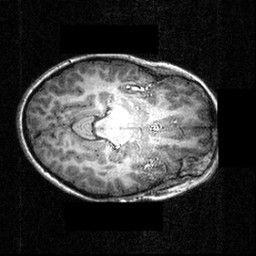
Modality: T1w
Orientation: axial
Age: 12
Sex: male
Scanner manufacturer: siemens
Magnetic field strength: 3.951 T
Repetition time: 1.5 s
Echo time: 0.00335 s